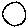
Label: circle